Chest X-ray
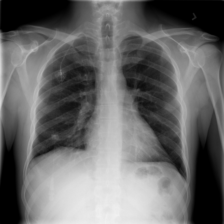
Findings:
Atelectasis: negative
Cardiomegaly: negative
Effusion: negative
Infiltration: positive
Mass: negative
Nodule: negative
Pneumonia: negative
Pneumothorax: negative
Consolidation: negative
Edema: negative
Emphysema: negative
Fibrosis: negative
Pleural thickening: negative
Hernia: negative